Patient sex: M
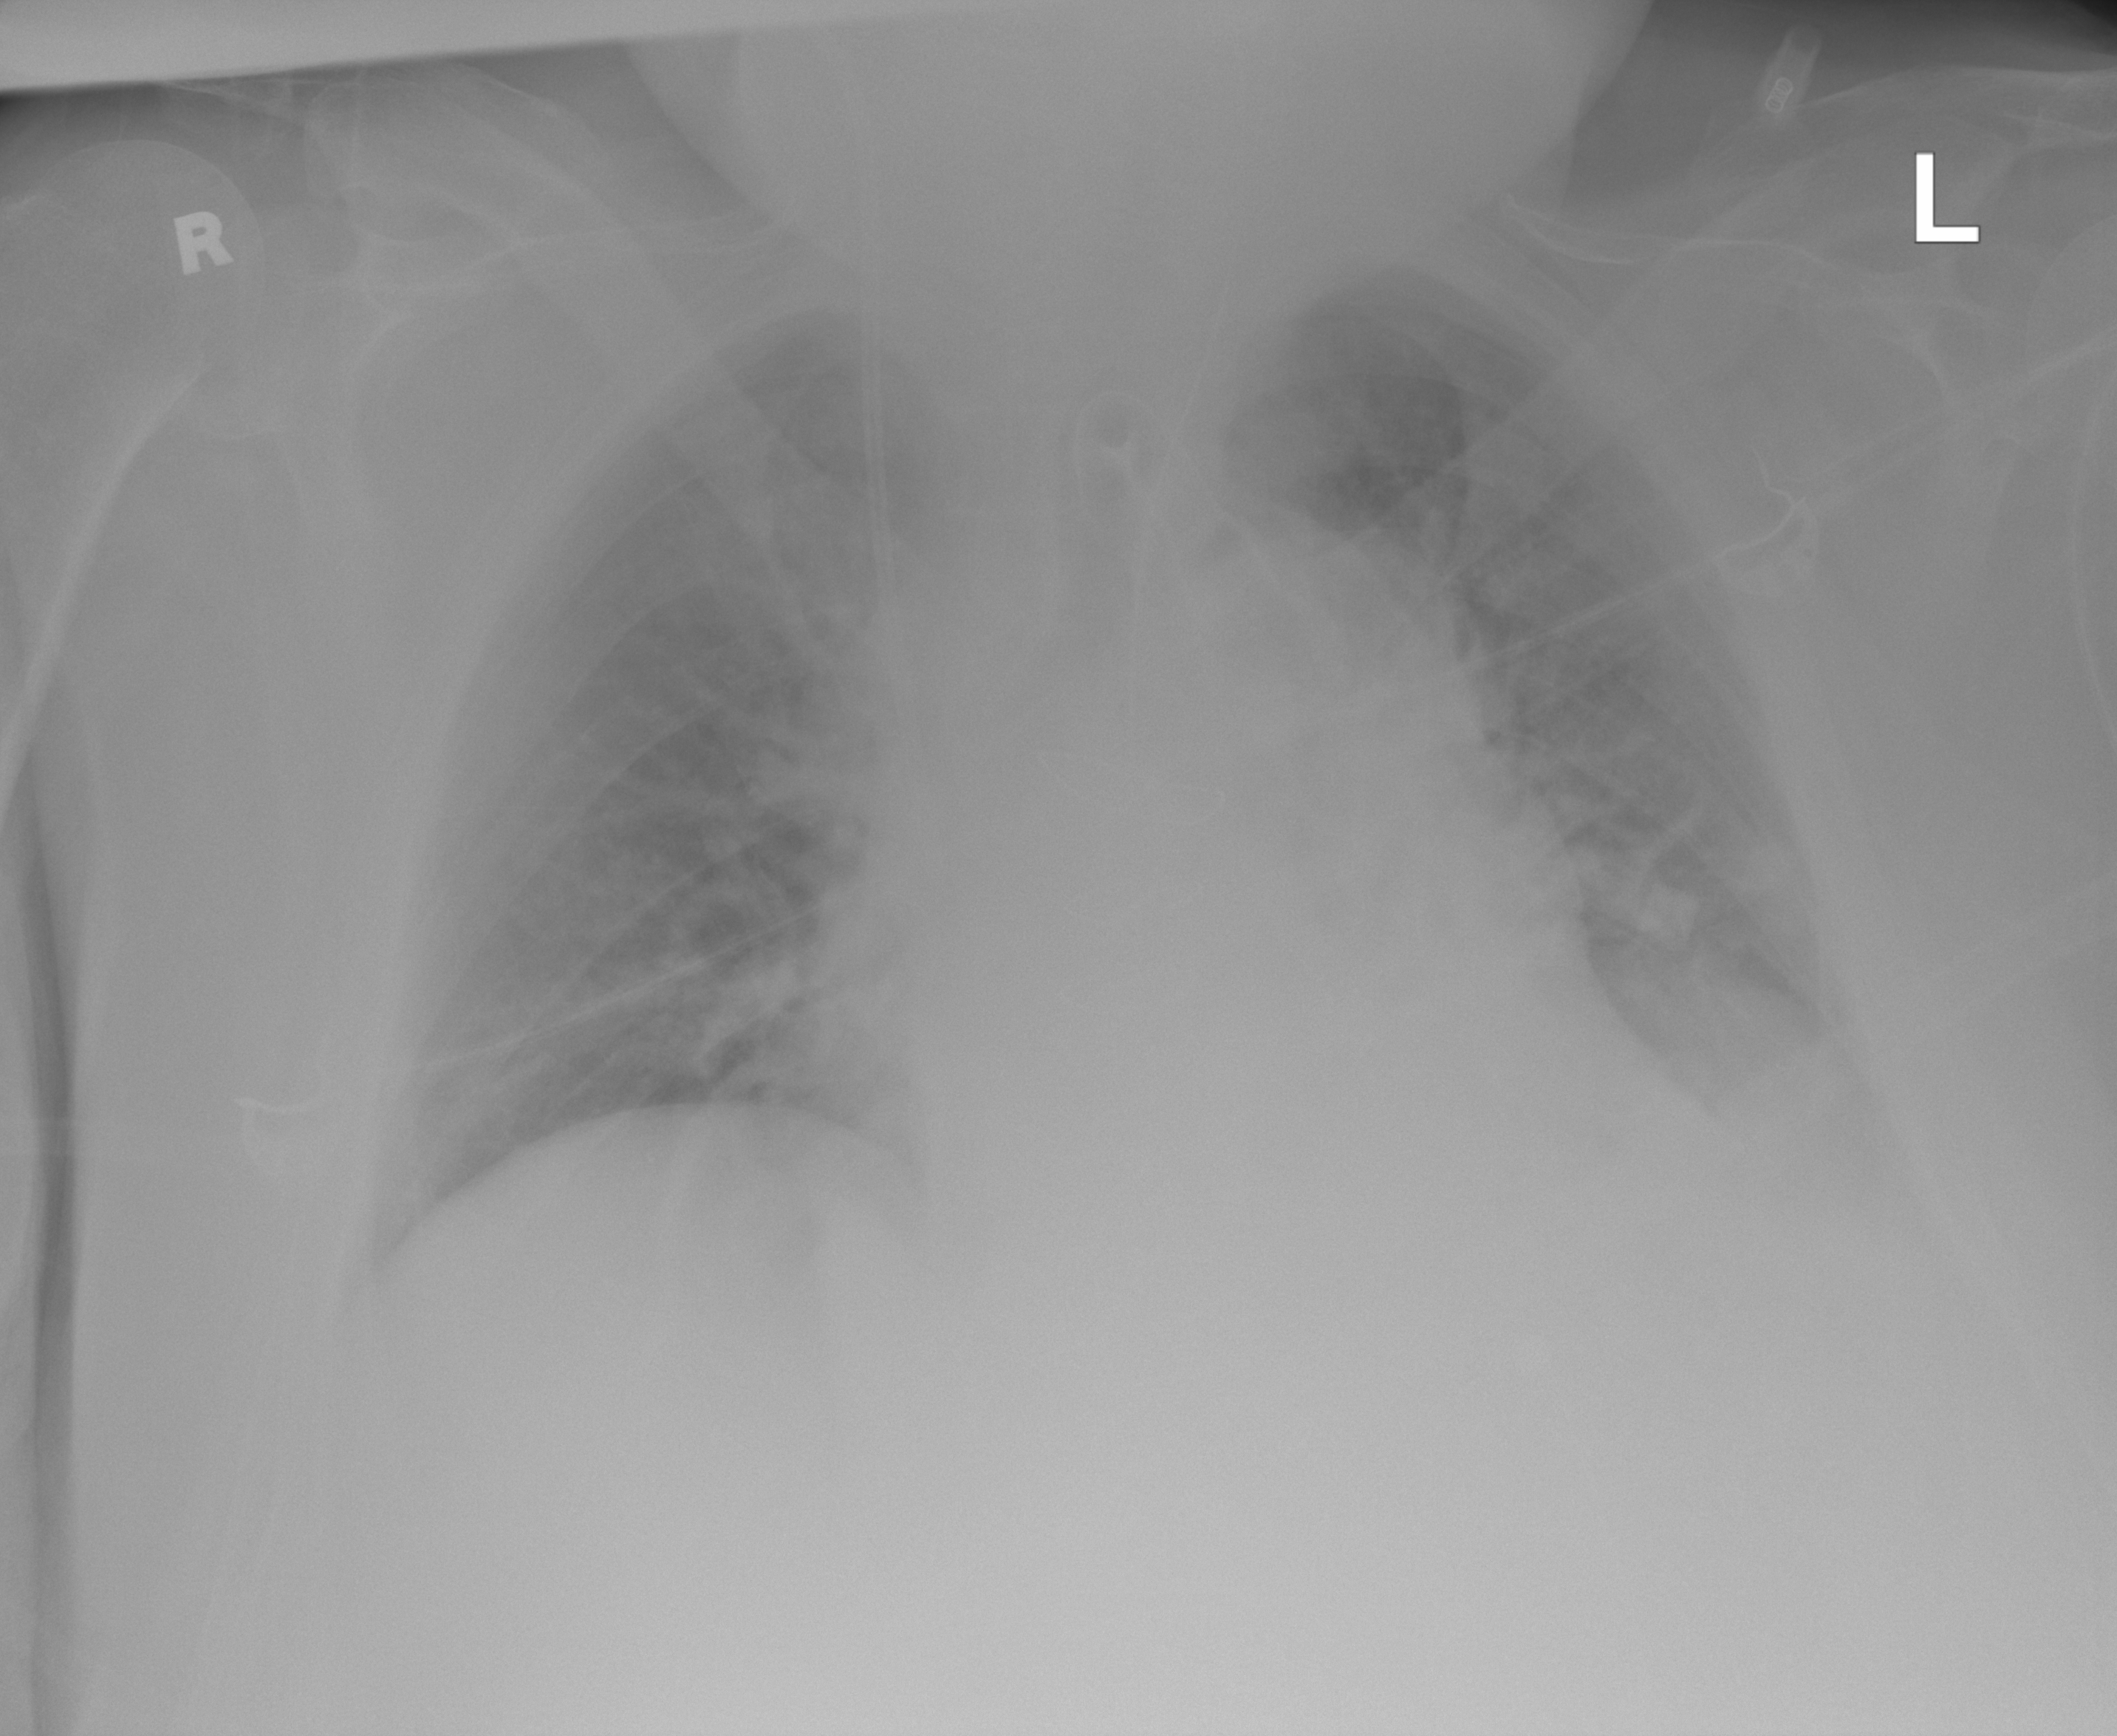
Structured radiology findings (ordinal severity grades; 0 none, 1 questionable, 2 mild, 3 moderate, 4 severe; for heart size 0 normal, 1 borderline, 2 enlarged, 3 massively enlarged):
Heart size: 2
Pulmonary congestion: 2
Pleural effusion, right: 1
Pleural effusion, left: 3
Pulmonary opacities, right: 2
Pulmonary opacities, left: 2
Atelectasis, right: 2
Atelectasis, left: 2